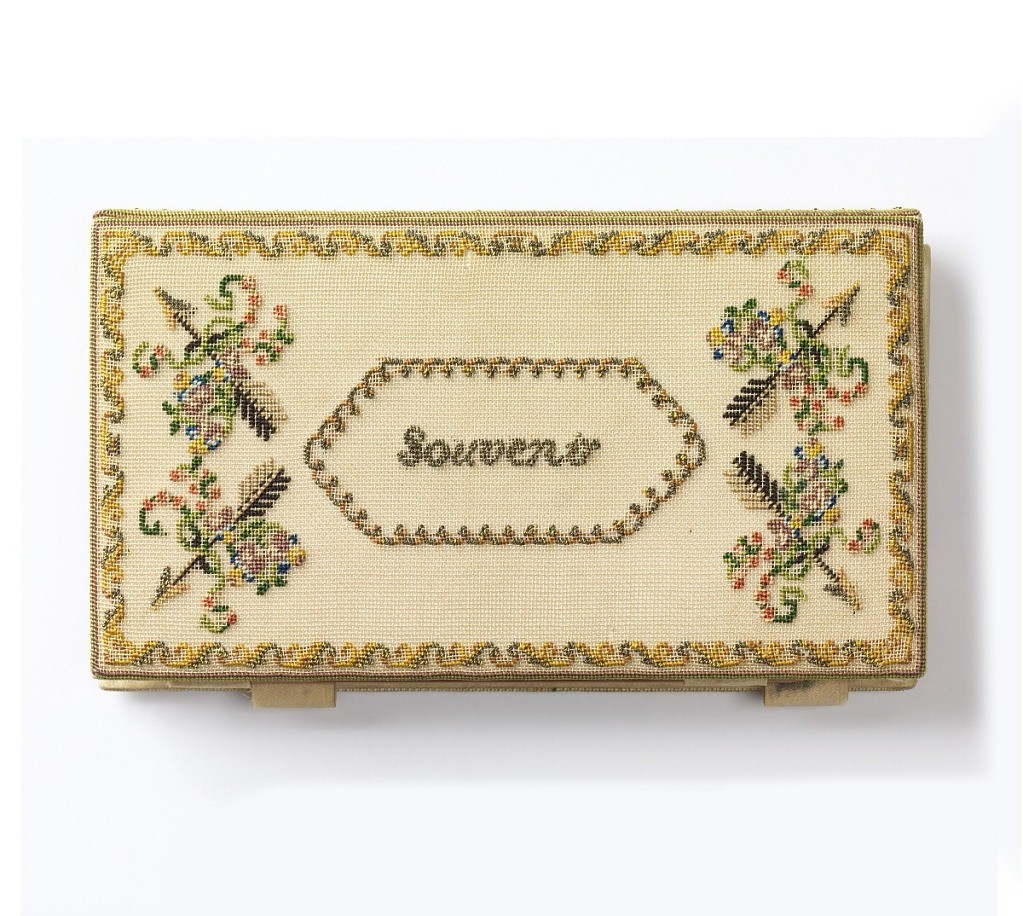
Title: Pocket book
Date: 19th century
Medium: silk and metal thread embroidery on silk foundation Technique: embroidered
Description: Pocket book with embroidered cover. Cover on one side shows initials "S.A.M." within a floral border. On the other, the word "Souvenir" and four arrows with flowers and ribbons within border working on fine silk canvas. Lining is white satin. Satin covered book of white paper and pencil held in place by four satin straps that are fitted inside the pocket book.